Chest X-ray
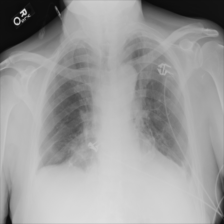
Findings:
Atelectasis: negative
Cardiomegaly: negative
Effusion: positive
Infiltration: negative
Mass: negative
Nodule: negative
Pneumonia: negative
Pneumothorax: negative
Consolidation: negative
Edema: negative
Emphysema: negative
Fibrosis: negative
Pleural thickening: negative
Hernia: negative